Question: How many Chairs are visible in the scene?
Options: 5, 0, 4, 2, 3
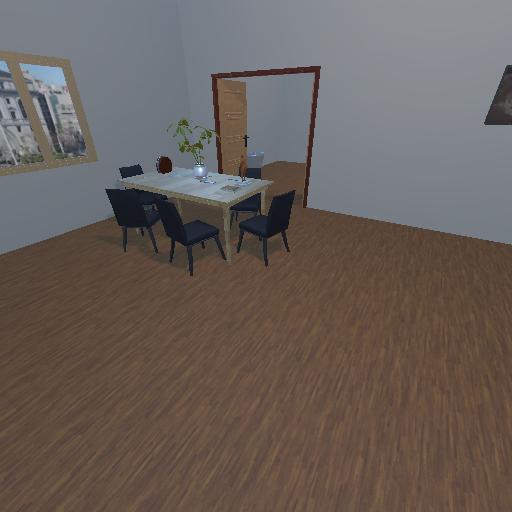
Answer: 5